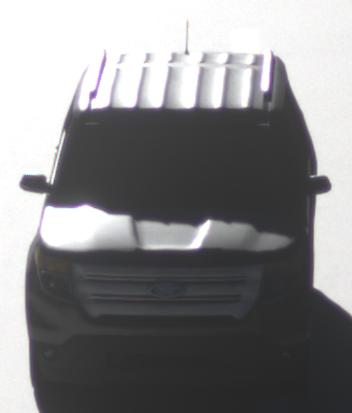
Make: Ford
Model: Explorer
Detailed model: Gen. 5
Model produced from: 2010
Model produced until: 2019
Doors: 5
Color: gray
Road condition: dry road
Daytime: morning or afternoon
Contrast: high contrast